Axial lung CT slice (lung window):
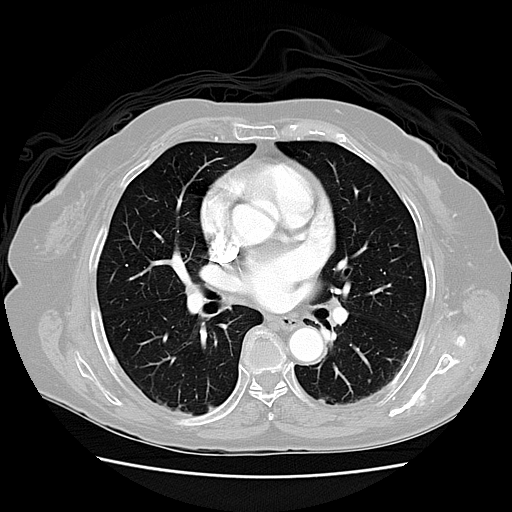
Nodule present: no